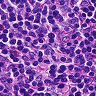
Metastatic tissue present: no